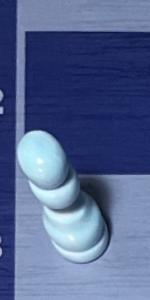
Label: Pawn_White